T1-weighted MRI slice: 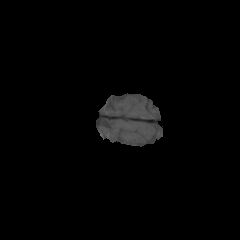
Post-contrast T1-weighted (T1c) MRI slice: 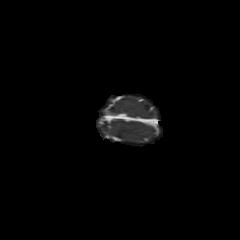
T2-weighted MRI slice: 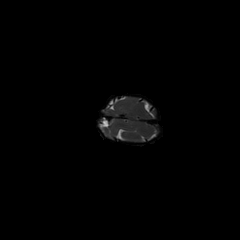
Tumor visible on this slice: no